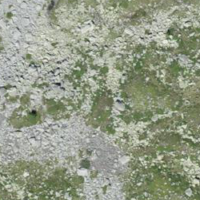
EUNIS habitat code: 31
Species observed at this site:
Phylloscopus collybita
Erithacus rubecula
Sylvia borin
Anthus spinoletta
Falco tinnunculus
Sylvia atricapilla
Periparus ater